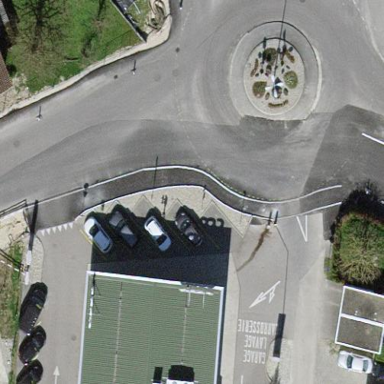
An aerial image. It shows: Secondary road with asphalt surface leading to roundabout.